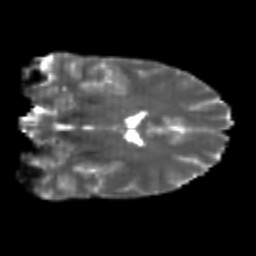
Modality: T2w
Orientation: coronal
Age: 26
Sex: male
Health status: healthy
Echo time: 0.074 s